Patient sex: M
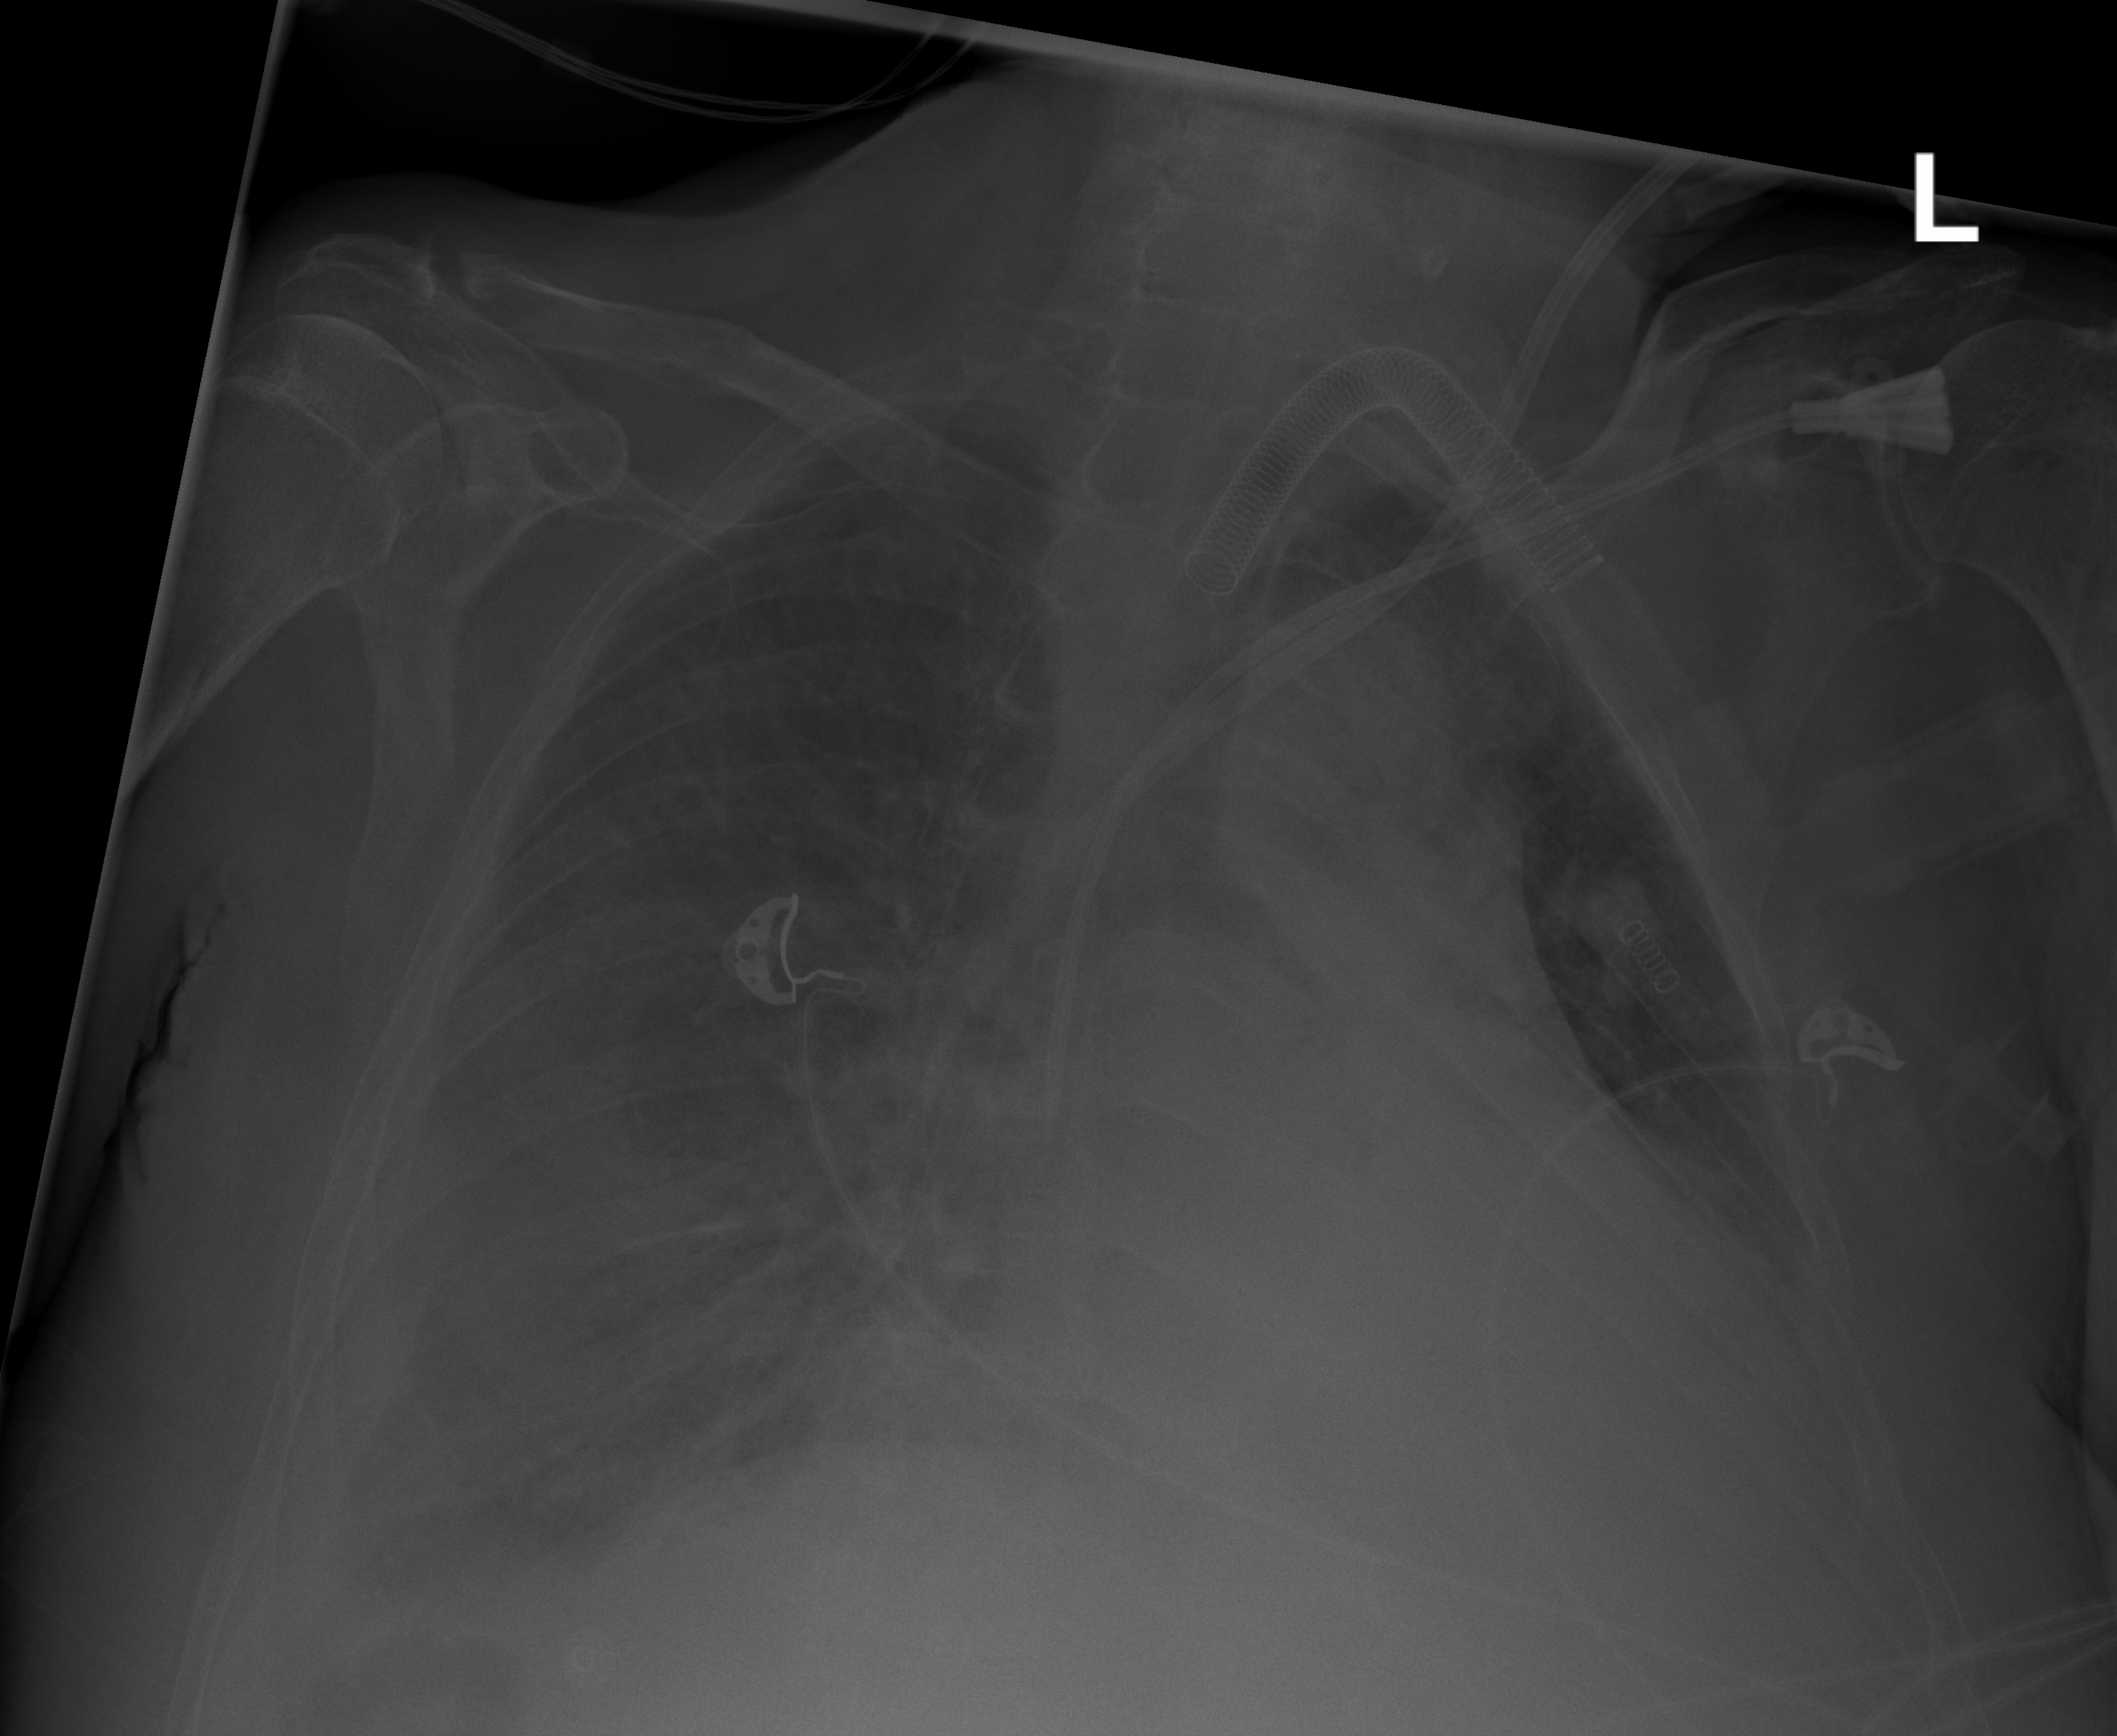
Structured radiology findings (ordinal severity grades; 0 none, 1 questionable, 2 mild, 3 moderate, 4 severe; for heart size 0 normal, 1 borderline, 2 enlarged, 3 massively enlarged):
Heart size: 2
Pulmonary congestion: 2
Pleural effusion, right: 3
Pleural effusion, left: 2
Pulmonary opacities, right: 1
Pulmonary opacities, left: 1
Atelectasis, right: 3
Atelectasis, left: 3